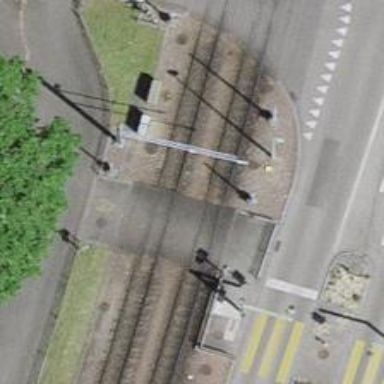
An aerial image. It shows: Railway crossing.